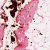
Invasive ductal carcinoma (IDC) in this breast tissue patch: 0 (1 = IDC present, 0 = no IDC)